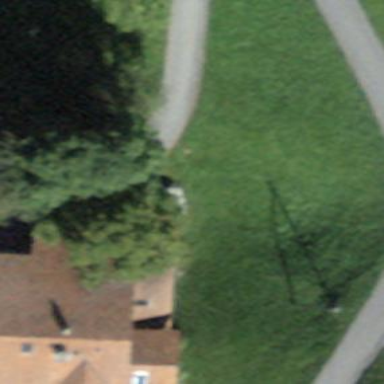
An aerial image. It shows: Residential building.